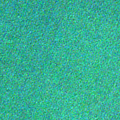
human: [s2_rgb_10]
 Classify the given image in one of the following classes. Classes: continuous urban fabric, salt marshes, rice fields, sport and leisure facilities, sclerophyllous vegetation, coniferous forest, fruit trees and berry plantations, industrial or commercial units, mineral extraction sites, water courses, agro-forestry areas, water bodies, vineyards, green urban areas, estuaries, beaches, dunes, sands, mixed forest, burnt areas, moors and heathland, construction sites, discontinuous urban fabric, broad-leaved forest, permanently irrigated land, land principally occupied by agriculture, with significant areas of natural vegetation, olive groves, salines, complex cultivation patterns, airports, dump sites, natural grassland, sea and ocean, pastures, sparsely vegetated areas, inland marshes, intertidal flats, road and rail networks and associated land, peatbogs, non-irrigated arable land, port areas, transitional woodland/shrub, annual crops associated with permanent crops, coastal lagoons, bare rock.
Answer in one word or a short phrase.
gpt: sea and ocean